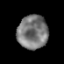
Tissue: prostate
Cell type: T cells
Senescence score: 0.2825
Nuclear area (px): 1003
Mean DAPI intensity: 121.103